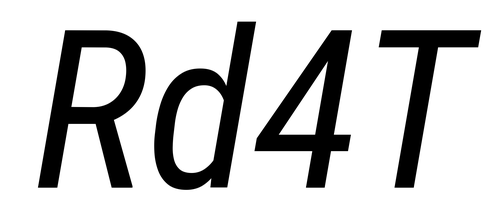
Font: Roboto-Italic_Condensed_Italic